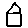
Label: house